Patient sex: F
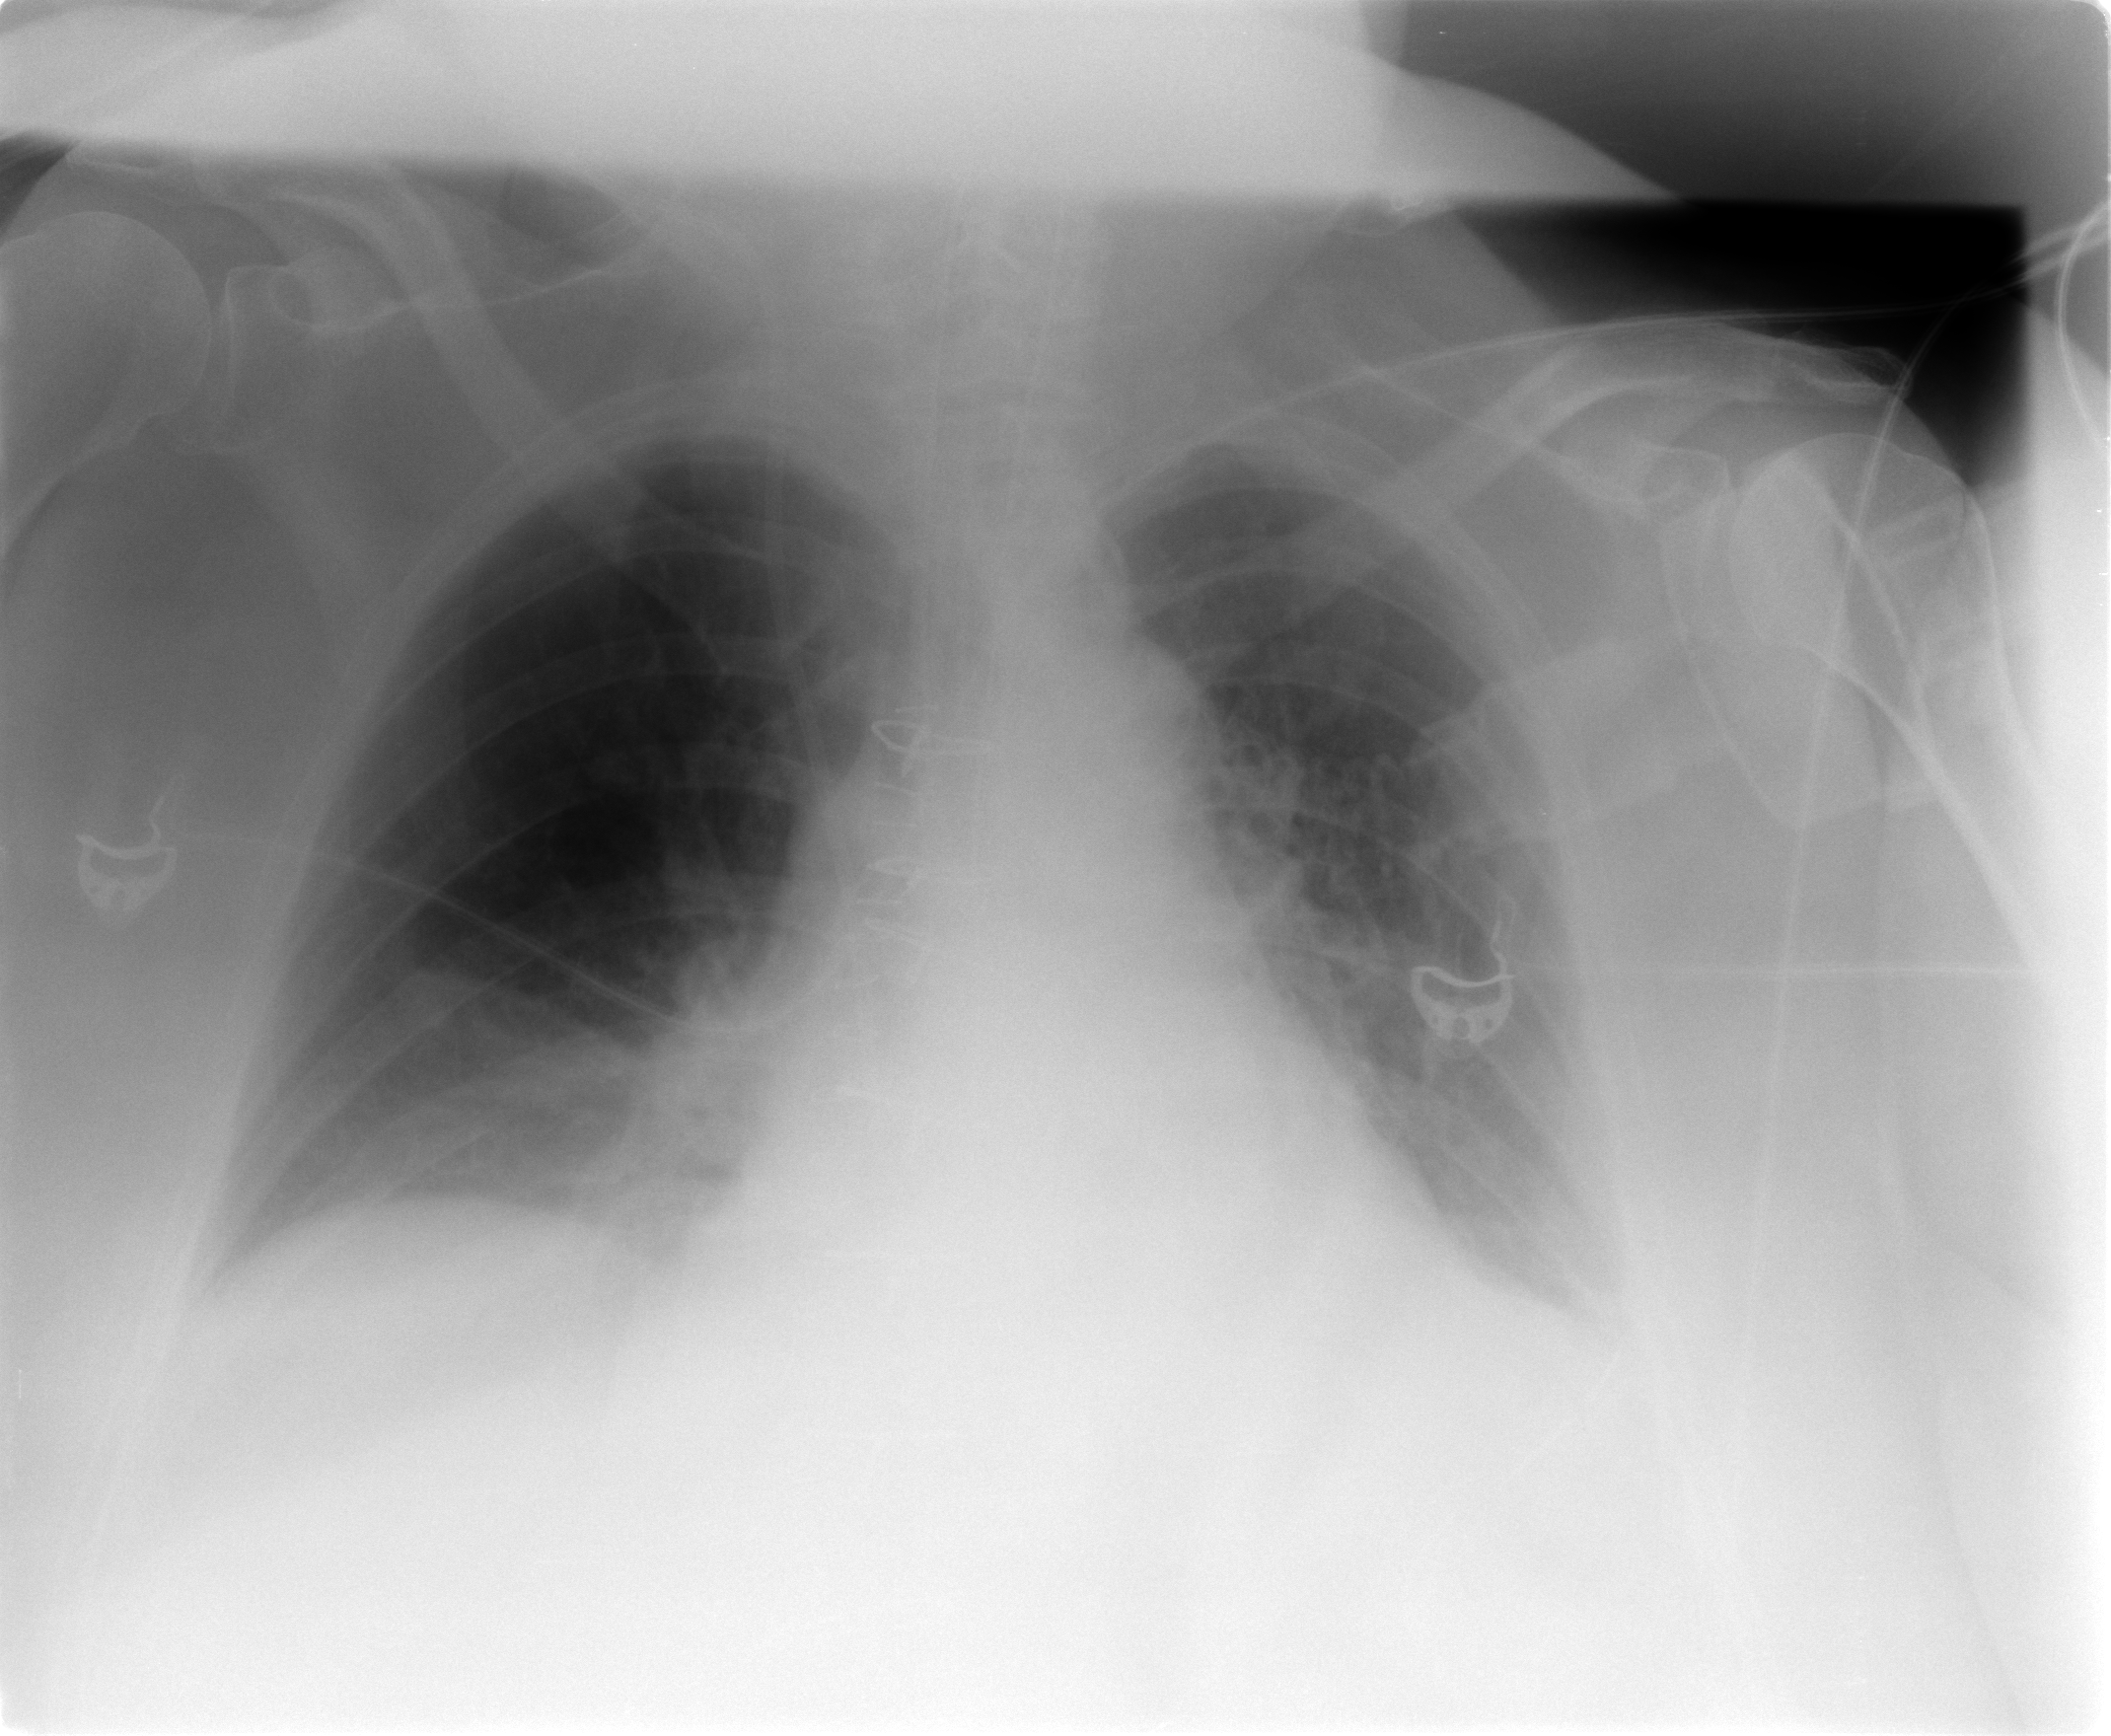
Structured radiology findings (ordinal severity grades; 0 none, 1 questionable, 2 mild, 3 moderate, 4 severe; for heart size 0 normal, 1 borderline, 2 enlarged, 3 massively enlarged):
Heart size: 2
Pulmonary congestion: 1
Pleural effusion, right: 1
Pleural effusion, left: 2
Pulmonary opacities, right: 1
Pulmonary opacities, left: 1
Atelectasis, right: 2
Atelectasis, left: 2